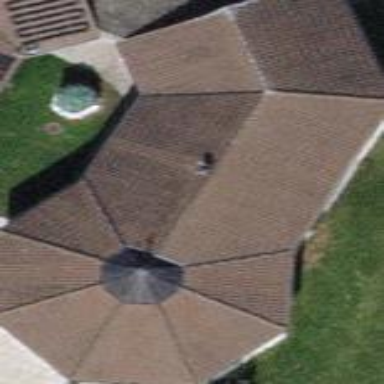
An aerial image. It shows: View of roof of building.